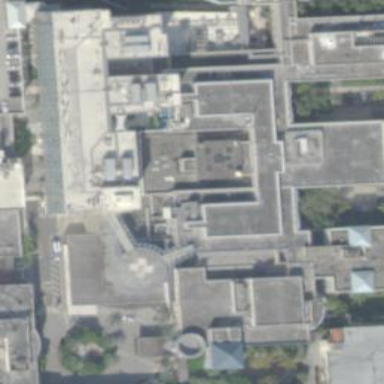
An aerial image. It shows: Hospital providing healthcare services.